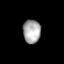
Tissue: lung
Cell type: T cells
Senescence score: 0.2333
Nuclear area (px): 413
Mean DAPI intensity: 166.518